Question:
This is the bar chart I have created so far using Plotly and iPython. Clearly this is hard to read. What I want to do is create bins on the x axis. For example create 1 bar of the total y values for x values from 0-50. And 50-100. And so on.
Can this be done using matplotlib or Plotly?
Plotly Code:
'''
data = Data([
Bar(
x=[tuples[0] for tuples in tuples_list],
y=[tuples[1] for tuples in tuples_list]
)
])
layout = dict(
title='Public Video Analysis',
yaxis=YAxis(
title = 'Views'),
xaxis1=XAxis(
title = "Duration in Seconds"),
)
fig = Figure(data=data, layout=layout)
py.iplot(fig)
'''
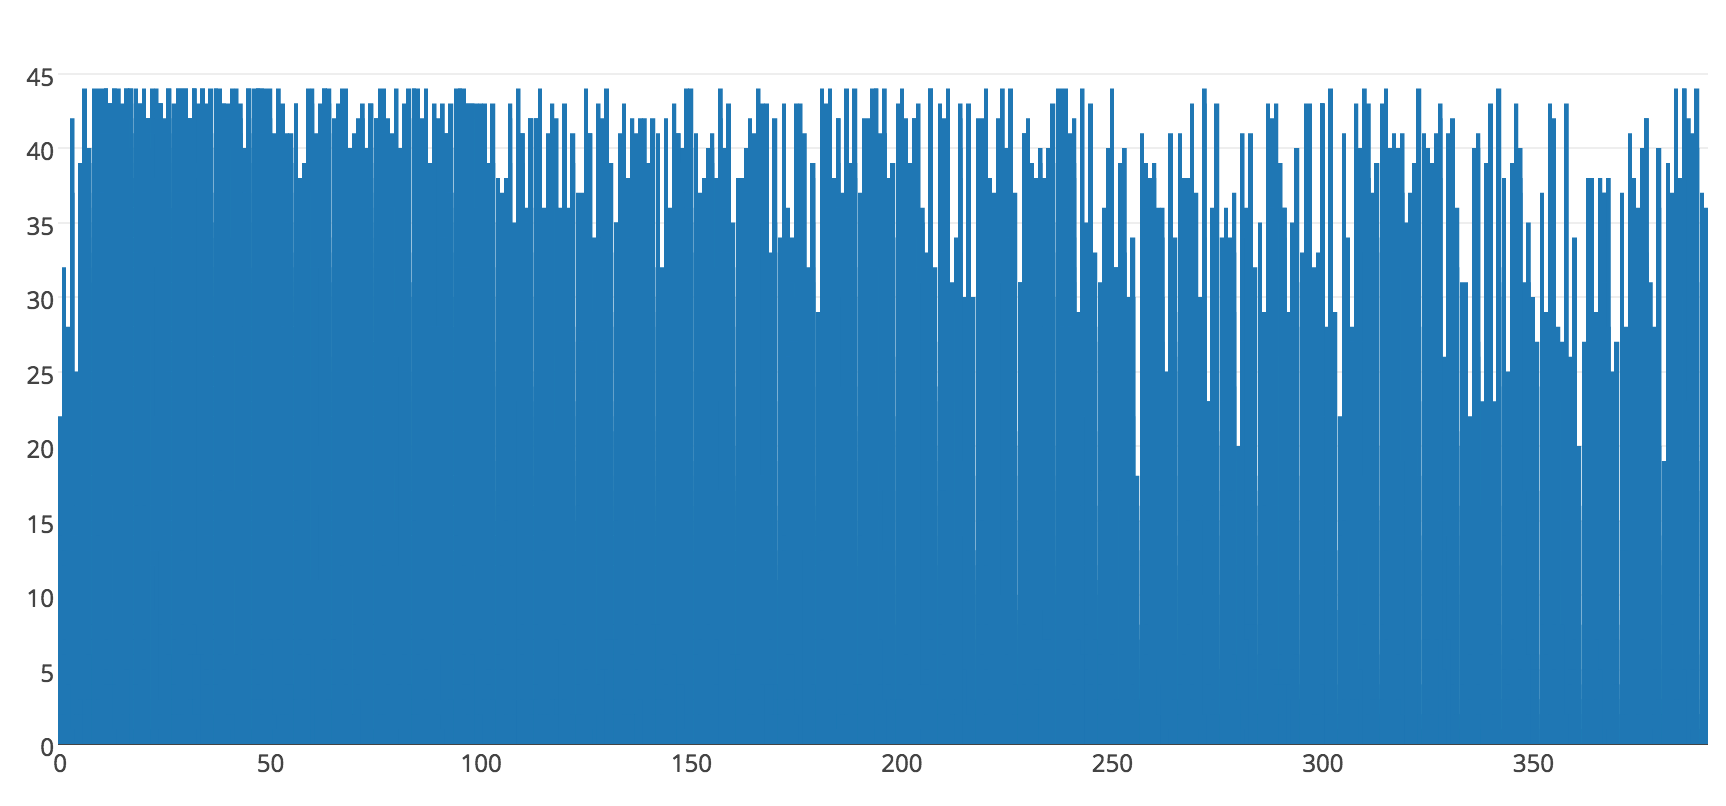
Answer: You can see more examples <URL>.
'''
import numpy as np
import pylab as P
mu, sigma = 200, 25
x = mu + sigma*P.randn(10000)
P.hist(x, 50)
P.show()
'''
The above produces:

If you do,
'''
P.figure()
P.hist(x, range(100,300,10))
P.savefig('b.png')
'''
You will have,